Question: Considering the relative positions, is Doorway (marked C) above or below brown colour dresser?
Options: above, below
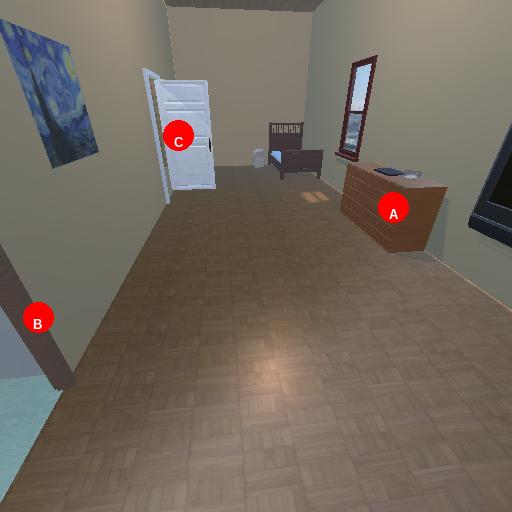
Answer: above